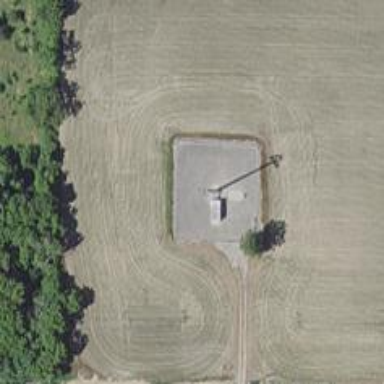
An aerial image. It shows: Mast tower used for communication.